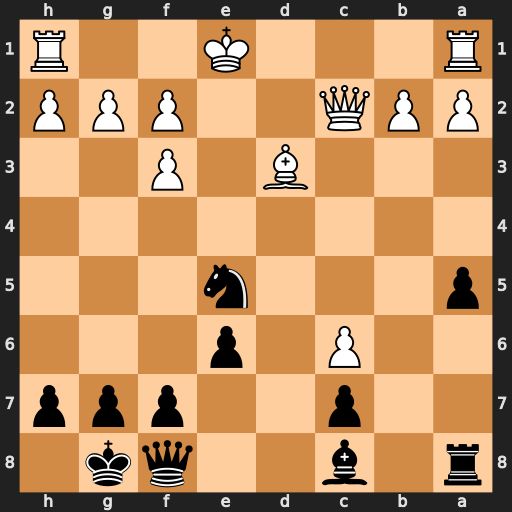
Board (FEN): r1b2qk1/2p2ppp/2P1p3/p3n3/8/3B1P2/PPQ2PPP/R3K2R
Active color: b
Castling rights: KQ
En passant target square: -
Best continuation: Qb4+ Ke2 Nxd3